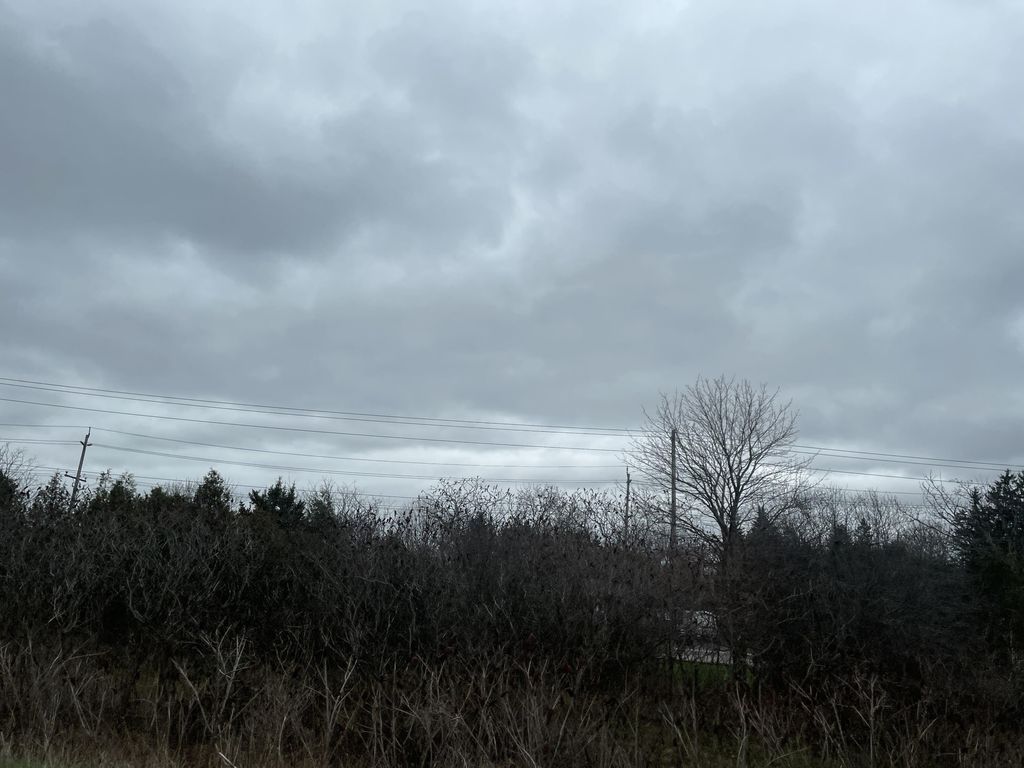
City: kitchener-waterloo